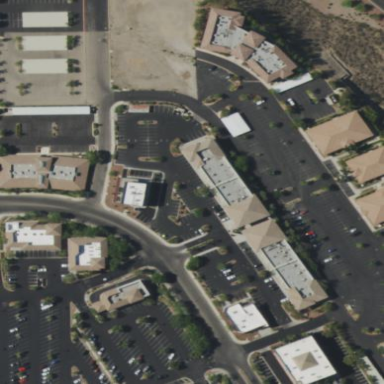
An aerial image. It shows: Retail area.